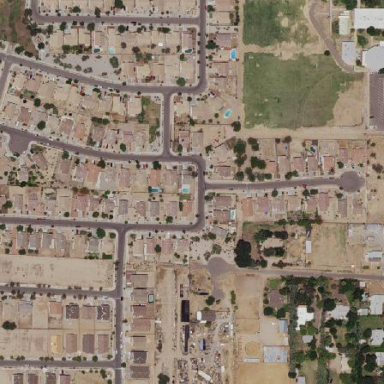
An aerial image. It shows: This residential area consists of single-family homes.